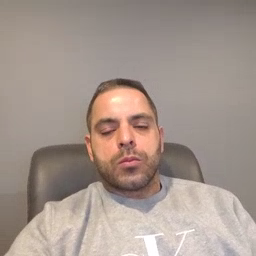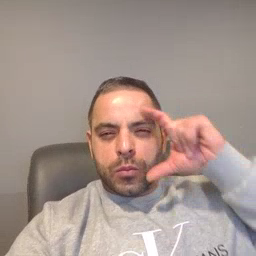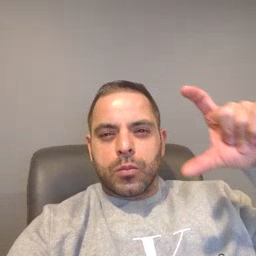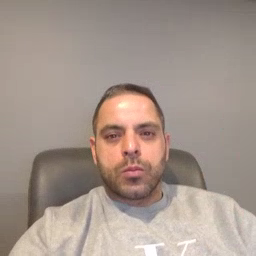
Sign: moon